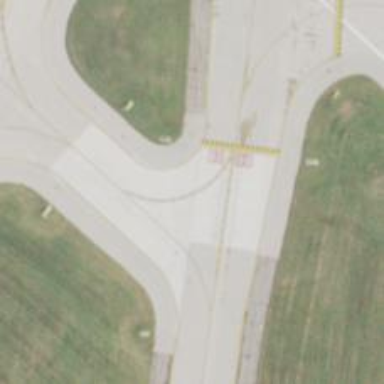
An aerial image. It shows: Image of taxiway at airport.